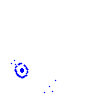
Particle: proton